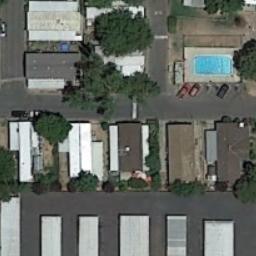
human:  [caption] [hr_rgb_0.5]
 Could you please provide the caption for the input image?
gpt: The mobile home park is on the open place next to the road .

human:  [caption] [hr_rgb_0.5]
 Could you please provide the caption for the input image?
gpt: Many buildings of different shapes and sizes are in mobile home parks .

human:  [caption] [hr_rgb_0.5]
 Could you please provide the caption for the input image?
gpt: The mobile home park has some trees, Neatly arranged mobile homes and a swimming pool .

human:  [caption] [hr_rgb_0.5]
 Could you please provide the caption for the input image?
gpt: There are some buildings and a swimming pool in the mobile home park .

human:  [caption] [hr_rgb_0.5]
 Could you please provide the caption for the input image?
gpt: There are hundreds of neatly arranged mobile homes in this area .